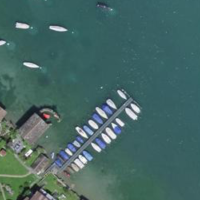
EUNIS habitat code: 14
Species observed at this site:
Corvus corone